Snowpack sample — Snodgrass Mountain, Crested Butte, Colorado (2/4/25, 12:06 PM MST)
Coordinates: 38.923, -106.968
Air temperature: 35 °F
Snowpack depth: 80 cm
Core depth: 10 cm
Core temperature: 32 °F
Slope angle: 14°, slope face: 78°
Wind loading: low
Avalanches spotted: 0
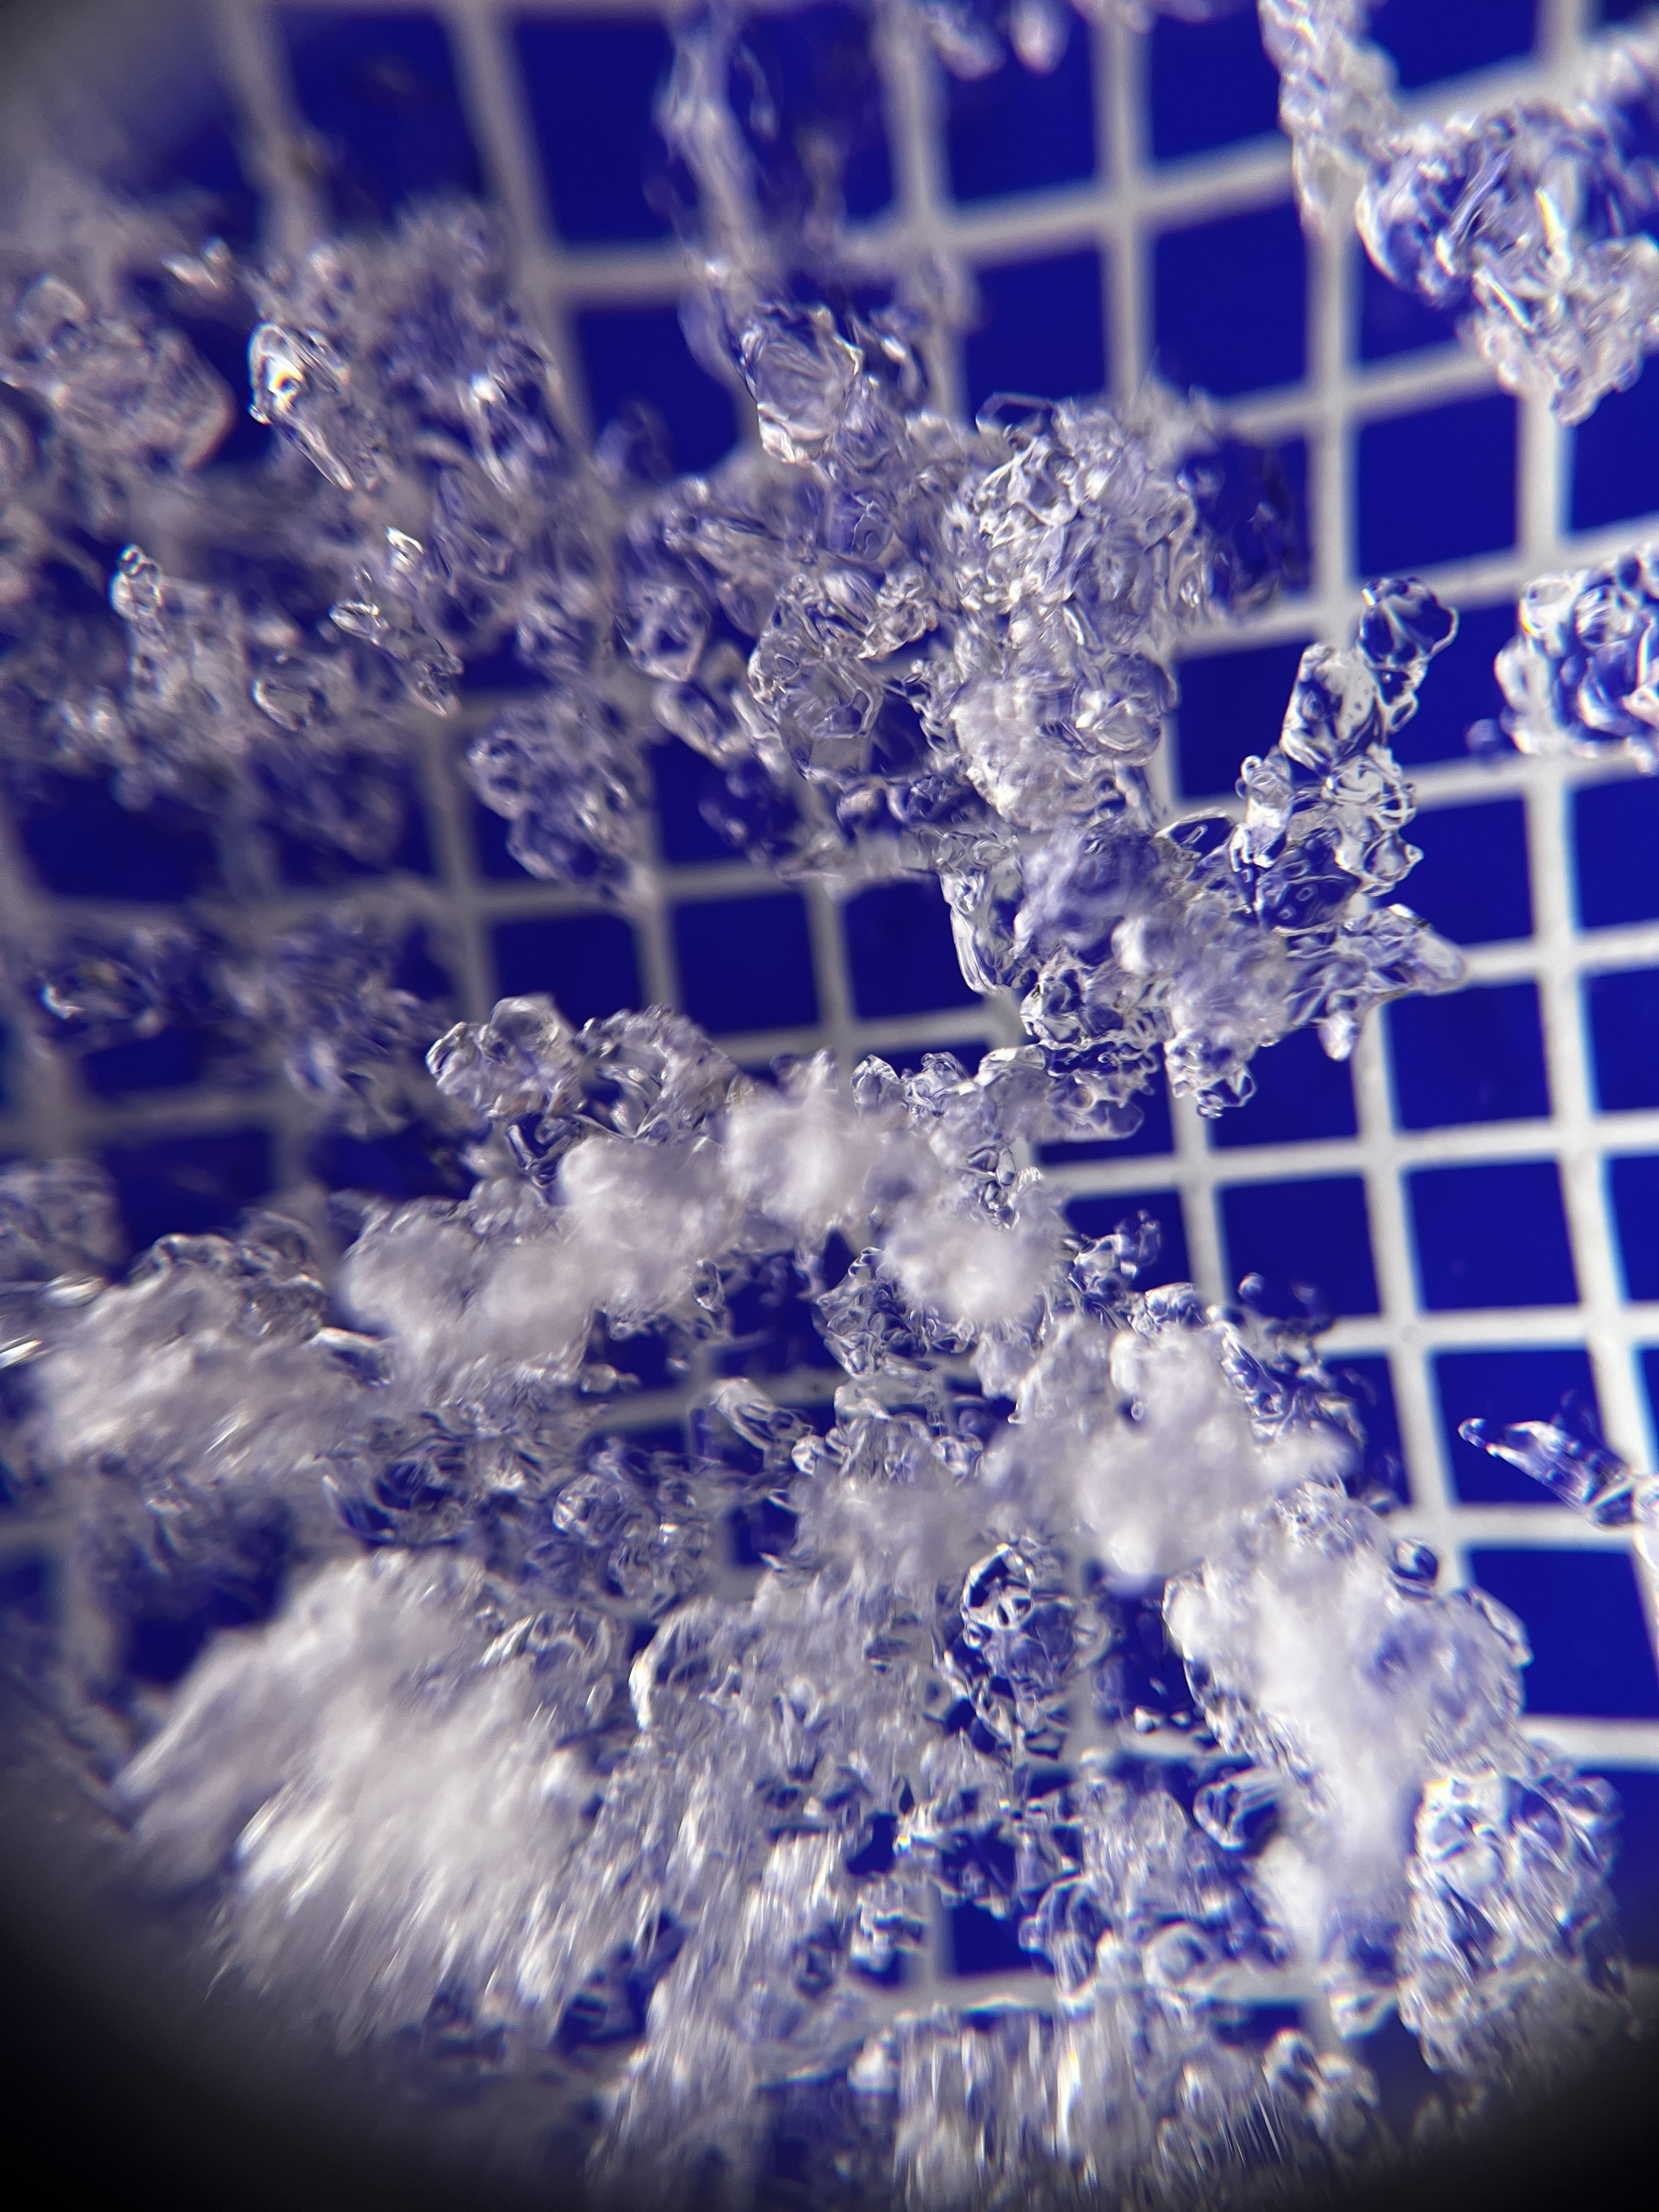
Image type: magnified_profile
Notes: No avalanches nearby, unusually warm weather for the last month reported by residents, Collected 25 yards from treeline